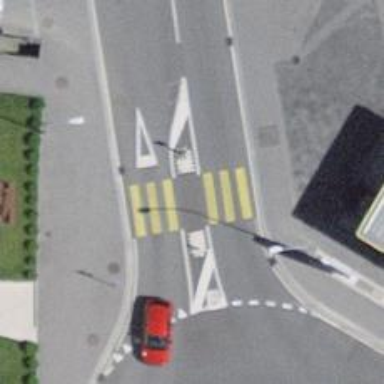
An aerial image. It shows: Uncontrolled crossing with central island on the road.